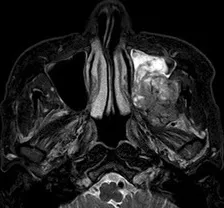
MRI findings. A; Axial T2-weighted MR image shows heterogeneous hyperintensity with a prominent high-signal spot of the solid mass in the left maxillary sinus and masticatory space.
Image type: radiology (mri)